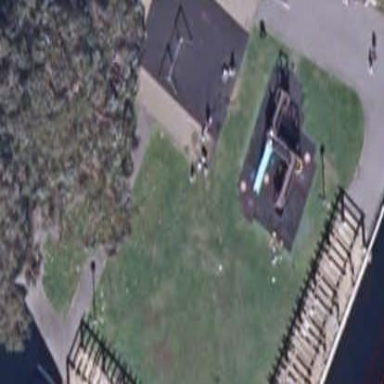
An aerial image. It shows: Playground area for leisure land.